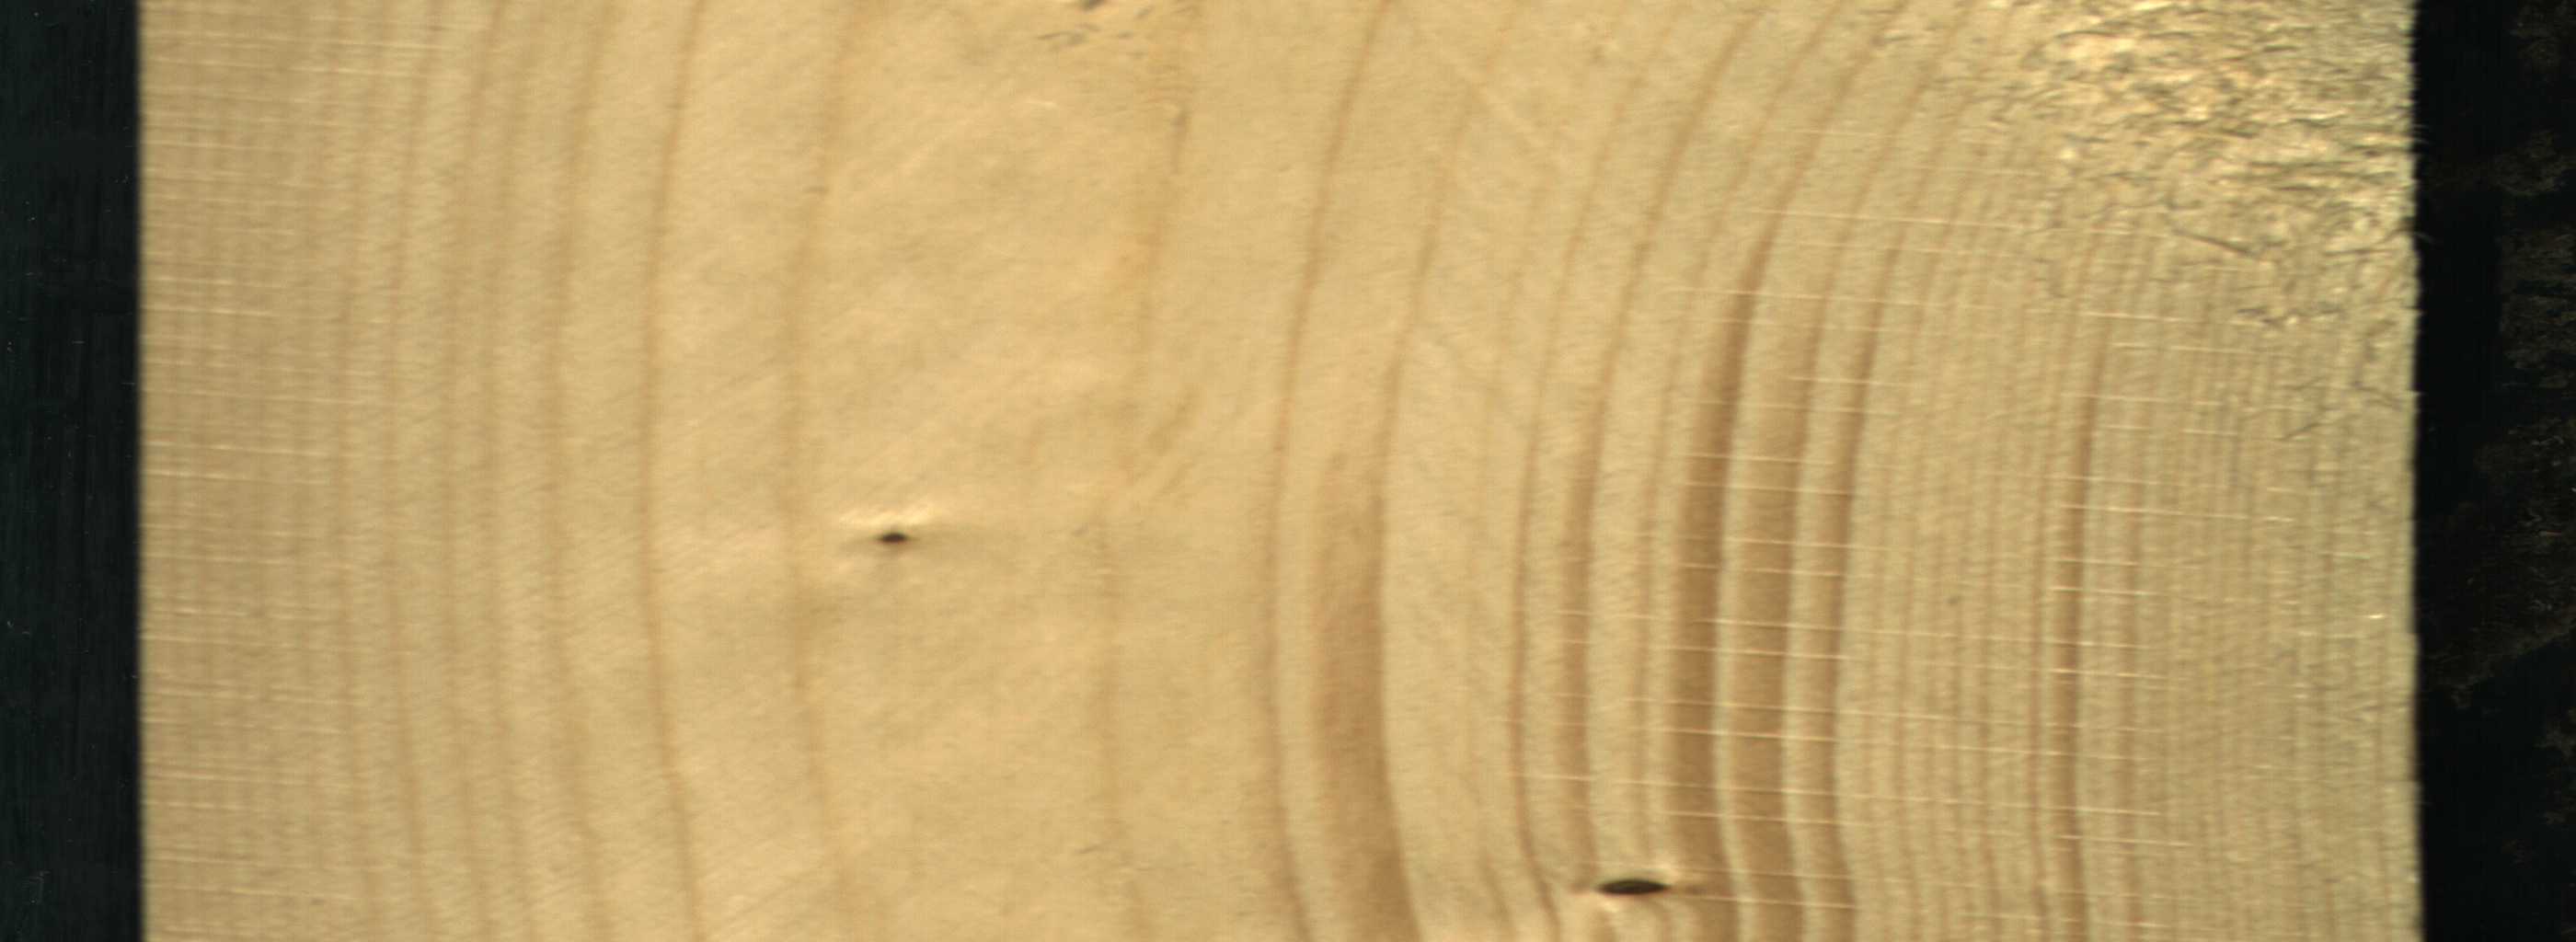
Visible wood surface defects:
Dead_Knot
Live_Knot